Question: I have googled and searched and cannot find an answer to this. I have my page at github and it just returns a hyperlink with the readme. Here is the current repo: <URL>.

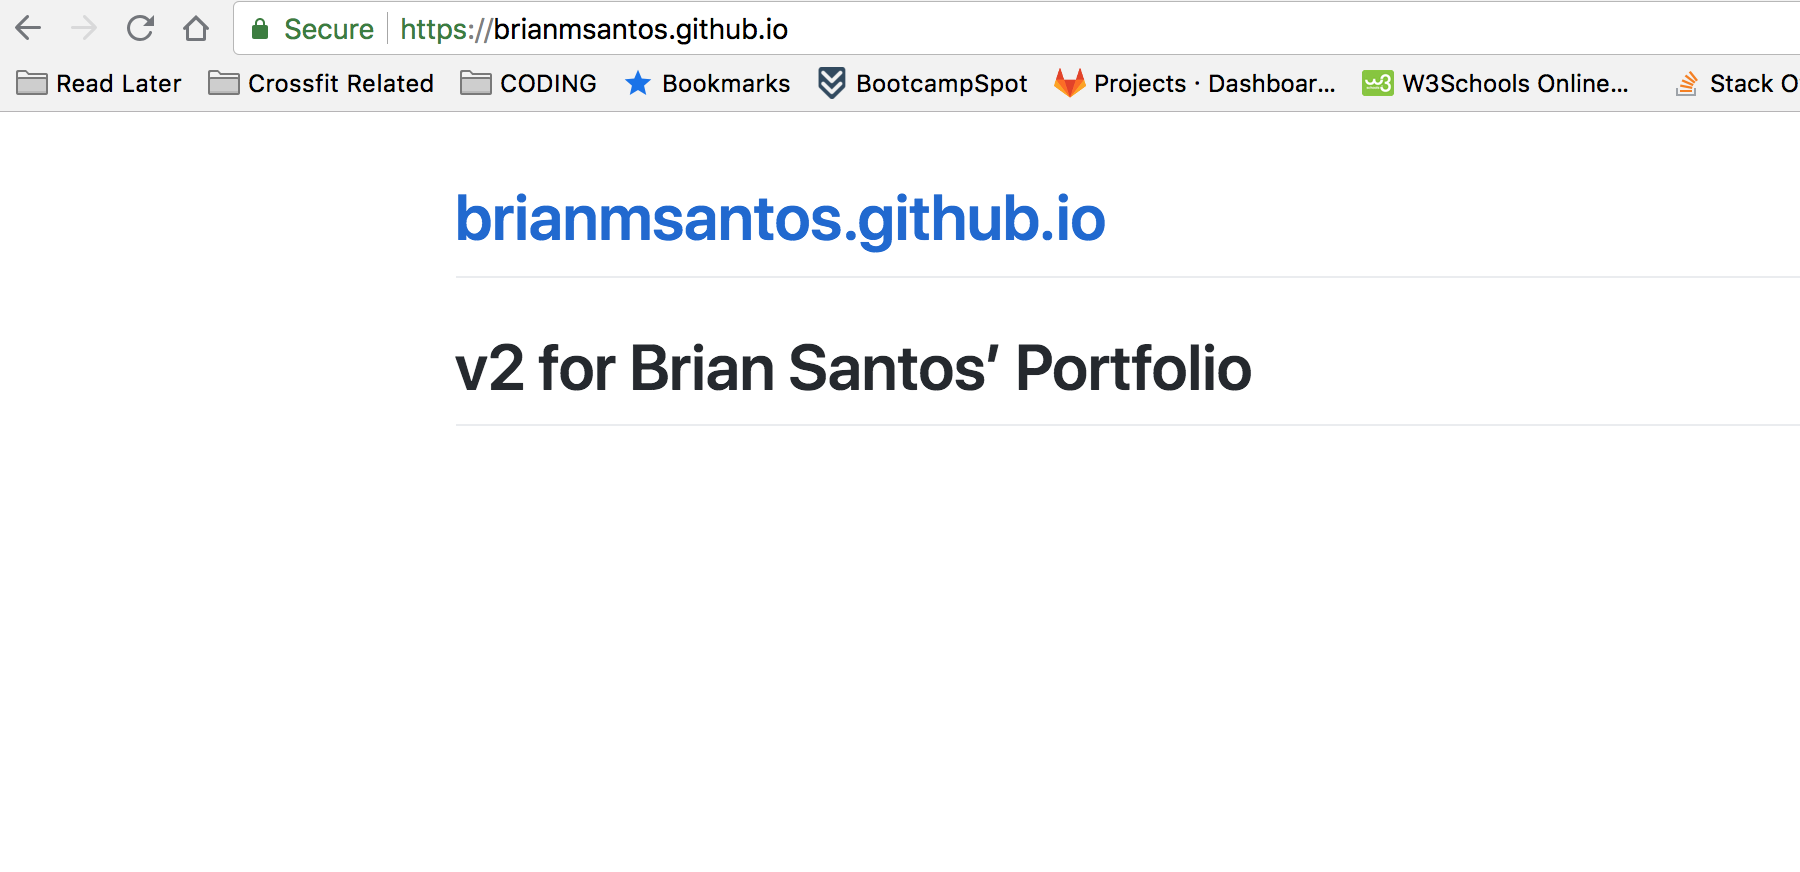
Answer: Create an index.html and add your content there. See <URL>